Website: lowes
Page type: billing-address
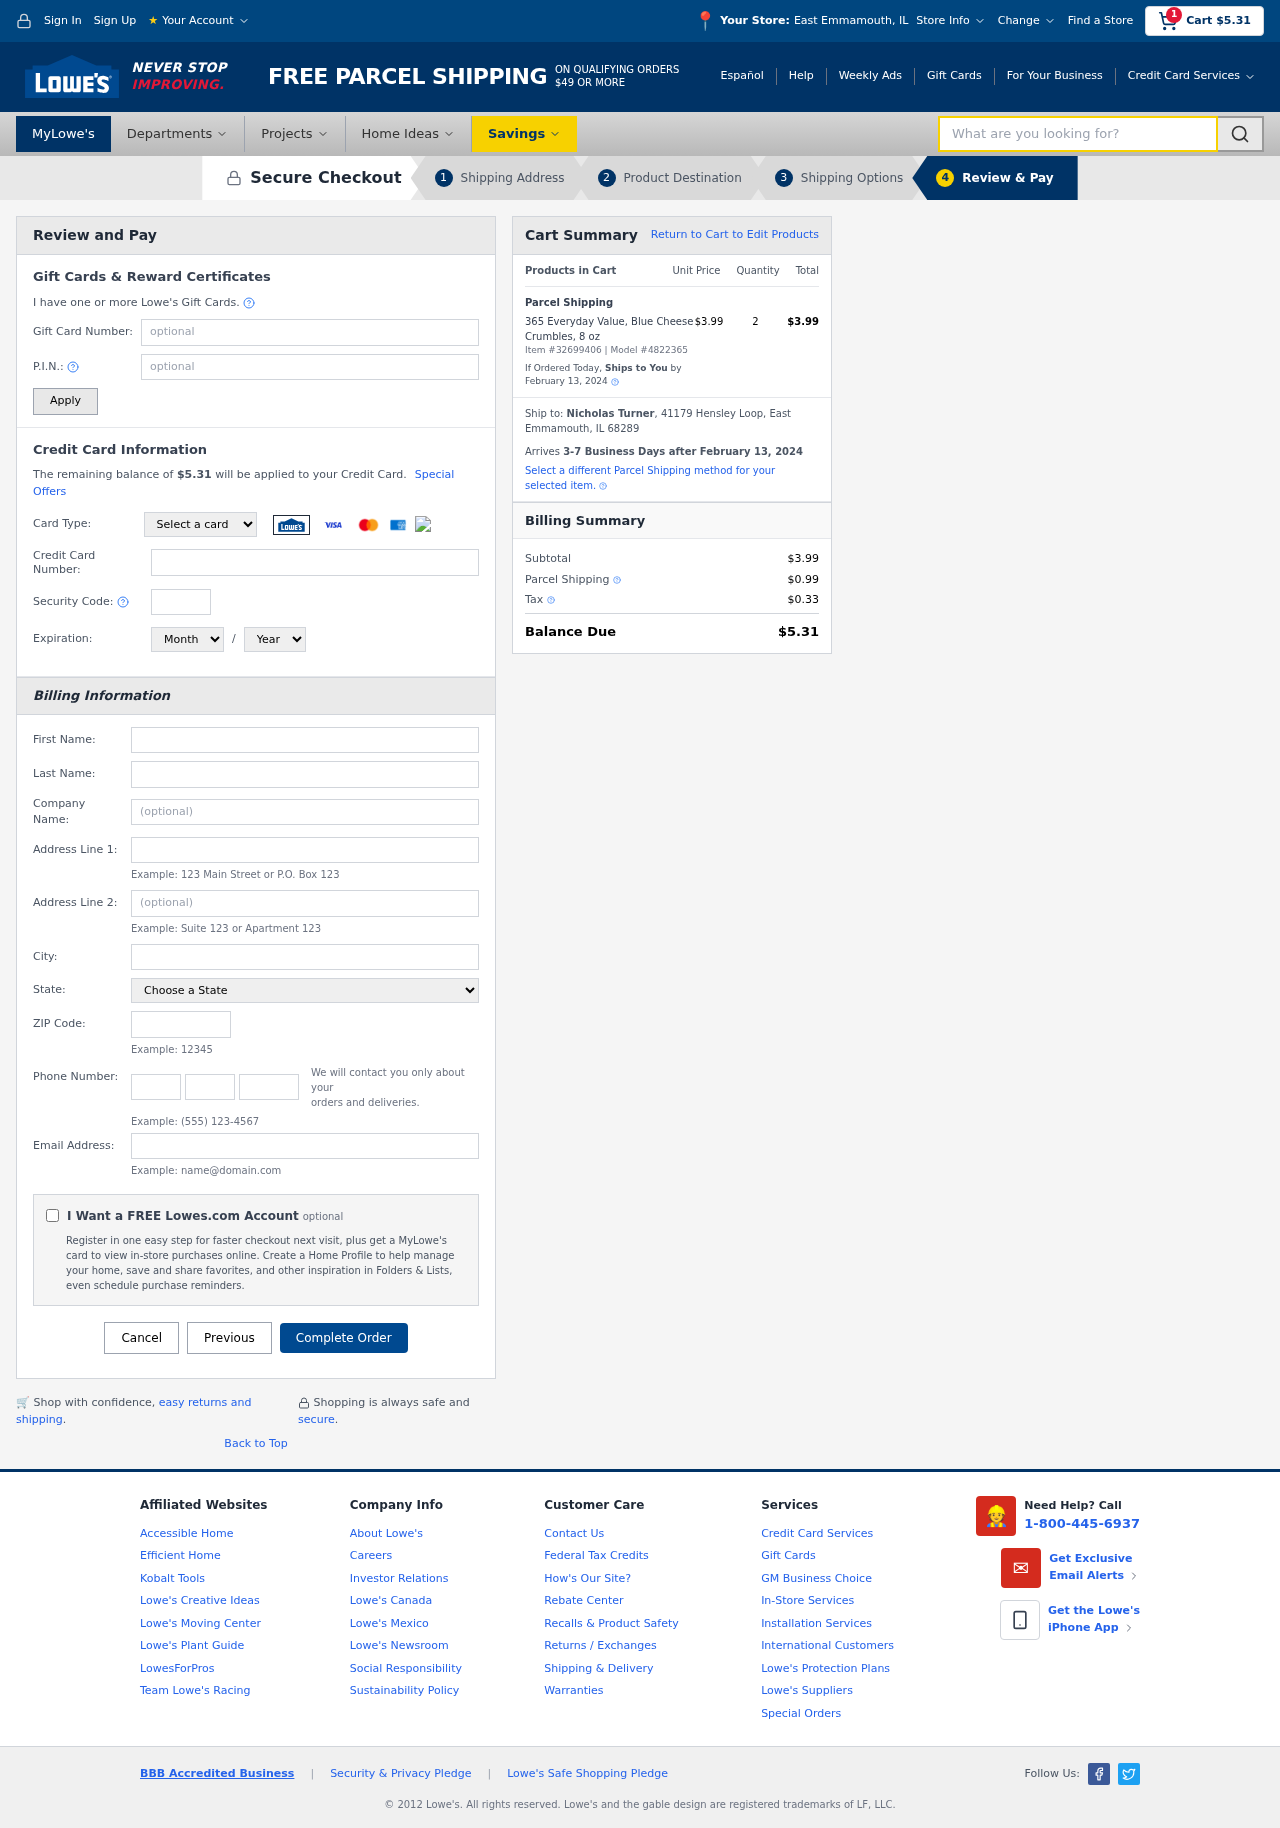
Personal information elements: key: PII_CARD_CVV
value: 428
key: PII_CARD_EXPIRY_MONTH
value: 02
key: PII_CARD_EXPIRY_YEAR
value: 29
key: PII_CARD_NUMBER
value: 4994 3694 7223 2908
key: PII_CARD_TYPE
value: Visa
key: PII_CITY
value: East Emmamouth
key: PII_CITY_STATE
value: East Emmamouth, IL
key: PII_COMPANY
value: Smith Group
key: PII_EMAIL
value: nicholas.turner@gmail.com
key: PII_FIRSTNAME
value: Nicholas
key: PII_FULLNAME
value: Nicholas Turner
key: PII_LASTNAME
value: Turner
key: PII_PHONE_AREA
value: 378
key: PII_PHONE_PREFIX
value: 672
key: PII_PHONE_SUFFIX
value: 3806
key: PII_POSTCODE
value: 68289
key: PII_STATE
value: Illinois
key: PII_STREET
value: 41179 Hensley Loop
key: PII_CITY_STATE_ZIP
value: East Emmamouth, IL 68289
Product elements: key: PRODUCT1_NAME
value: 365 Everyday Value, Blue Cheese Crumbles, 8 oz
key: PRODUCT1_PRICE
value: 3.99
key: PRODUCT1_QUANTITY
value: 2
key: PRODUCT_ITEM_NUMBER
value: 32699406
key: PRODUCT_MODEL_NUMBER
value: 4822365
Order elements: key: ORDER_SUBTOTAL
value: $5.31
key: ORDER_TOTAL
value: $5.31
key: ORDER_SHIPPING_DATE
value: February 13, 2024
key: ORDER_SUBTOTAL
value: $3.99
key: ORDER_DELIVERY_DATE
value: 3-7 Business Days after February 13, 2024
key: ORDER_SHIPPING_DATE2
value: February 13, 2024
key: ORDER_SUBTOTAL2
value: $3.99
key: ORDER_SHIPPING_COST
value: $0.99
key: ORDER_TAX
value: $0.33
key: ORDER_TOTAL2
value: $5.31
Search elements: key: HEADER_SEARCH
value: What are you looking for?